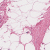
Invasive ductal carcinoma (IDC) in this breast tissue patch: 0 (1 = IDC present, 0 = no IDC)